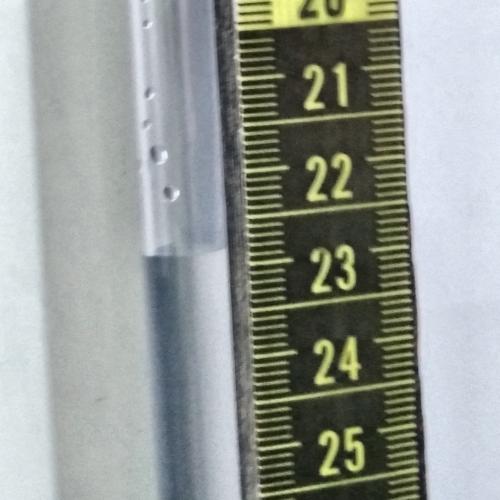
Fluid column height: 22.8 cm